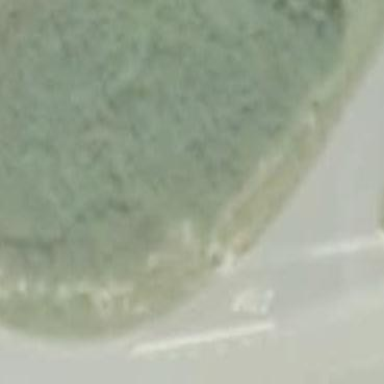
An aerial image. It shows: Asphalt road that is secondary route leading to roundabout.